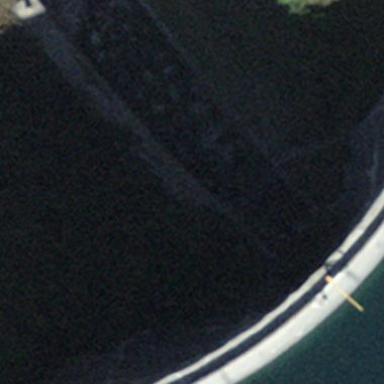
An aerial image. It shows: Dam across waterway.